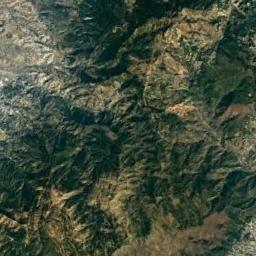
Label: mountain